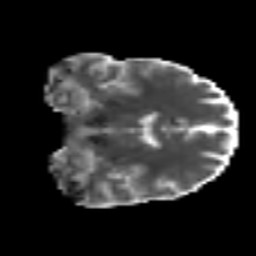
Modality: MD
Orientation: coronal
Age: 34
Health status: ill
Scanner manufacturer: philips
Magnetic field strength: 3 T
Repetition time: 9 s
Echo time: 0.127 s